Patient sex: M
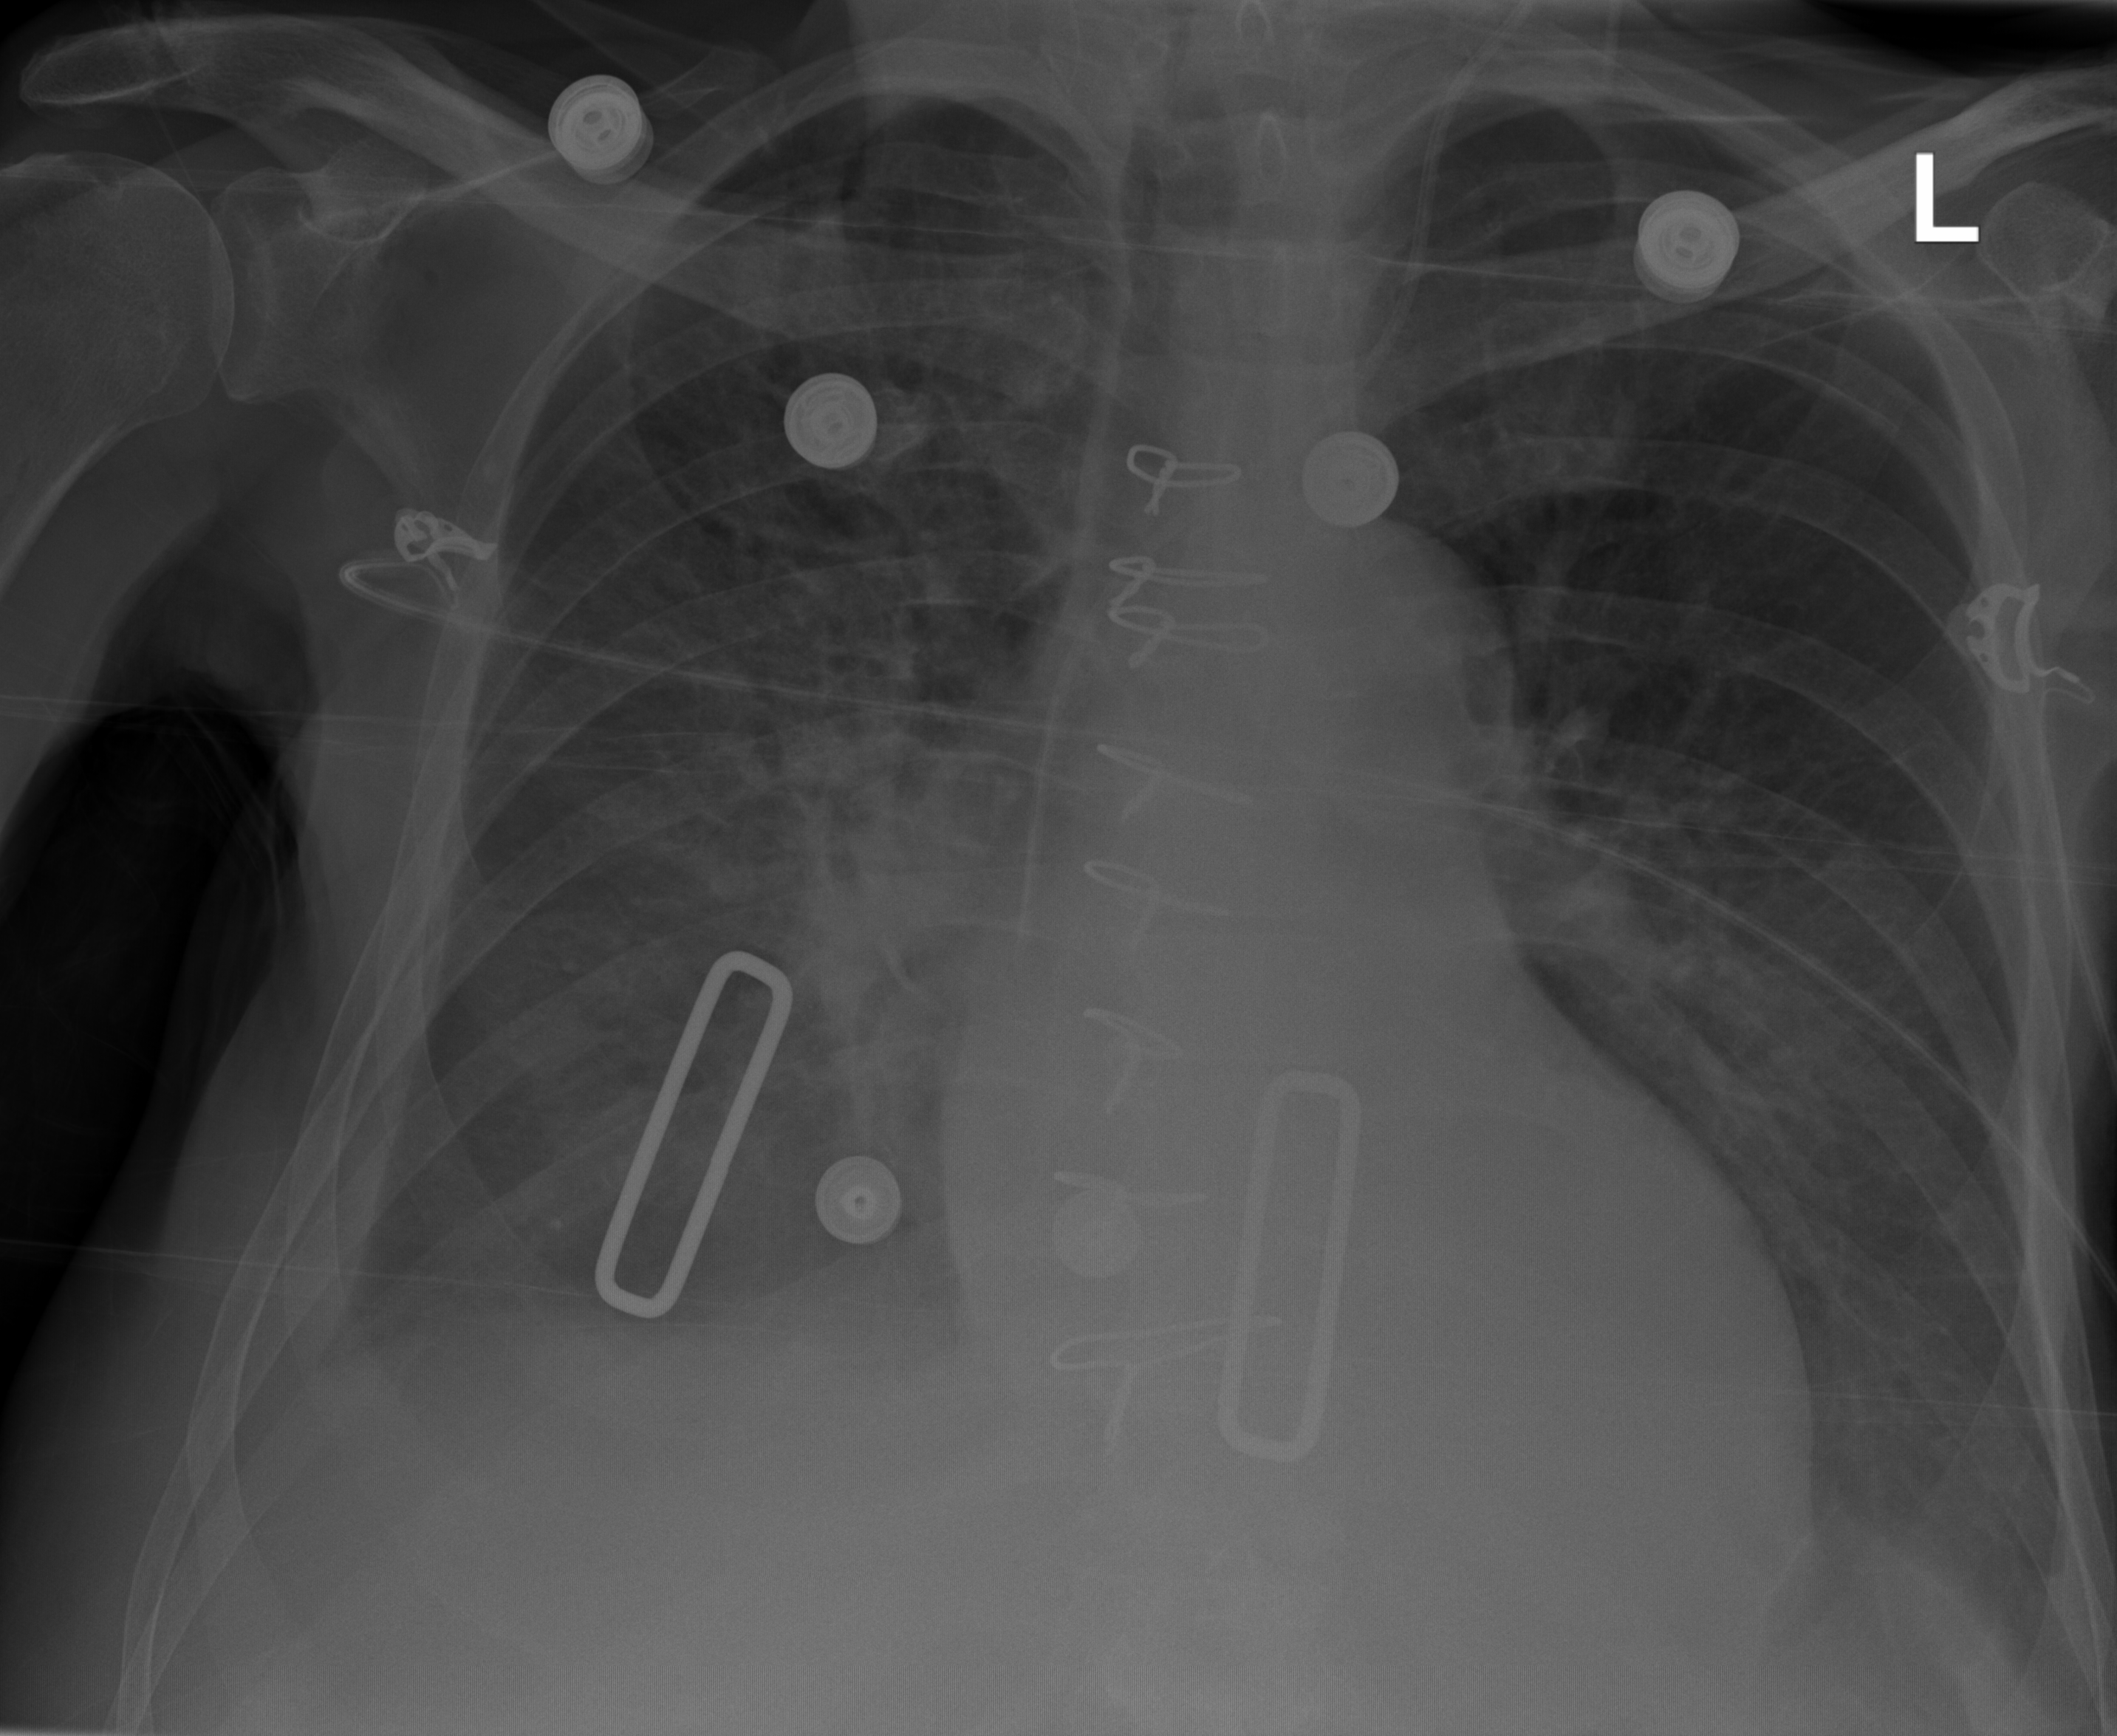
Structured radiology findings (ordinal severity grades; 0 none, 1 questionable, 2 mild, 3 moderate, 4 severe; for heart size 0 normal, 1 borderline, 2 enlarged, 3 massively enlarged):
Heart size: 1
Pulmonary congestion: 2
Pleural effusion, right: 3
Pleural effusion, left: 2
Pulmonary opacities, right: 2
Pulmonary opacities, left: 0
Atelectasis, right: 2
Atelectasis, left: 2